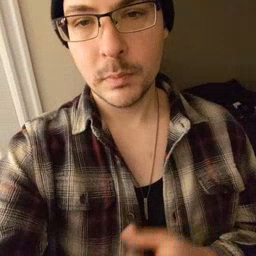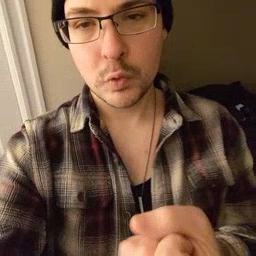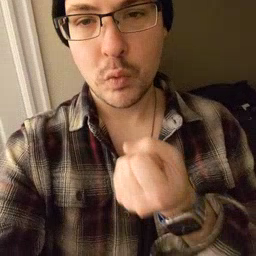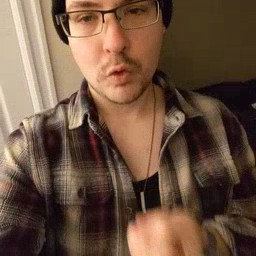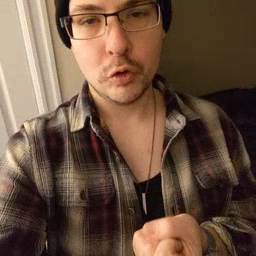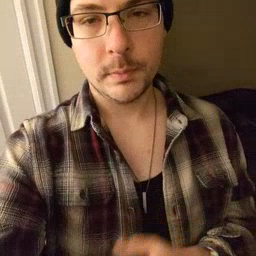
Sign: drawer